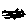
Label: bird